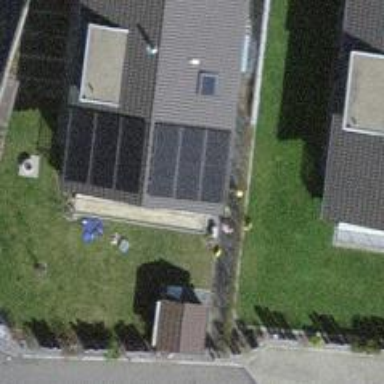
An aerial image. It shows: Solar power generator using photovoltaic method with solar photovoltaic panel types.